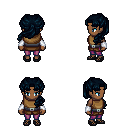
a pixel art fantasy rpg character, female body template, human, dark skin, leather chest armor, magenta pants, raven princess hairstyle, white cloth bracers, ghillies, four views (front, back, left, right), 2x2 character sprite sheet, small pixel art, hard edges, no anti-aliasing